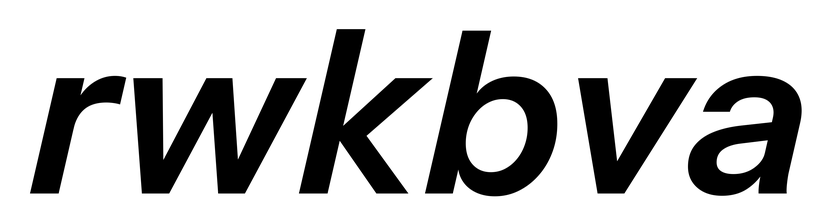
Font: InstrumentSans-Italic_SemiBold_Italic